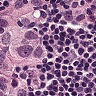
Metastatic tissue present: yes